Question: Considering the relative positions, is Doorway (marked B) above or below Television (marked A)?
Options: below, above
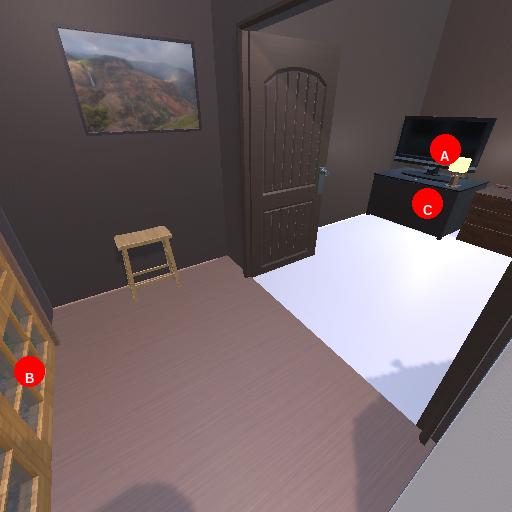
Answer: below